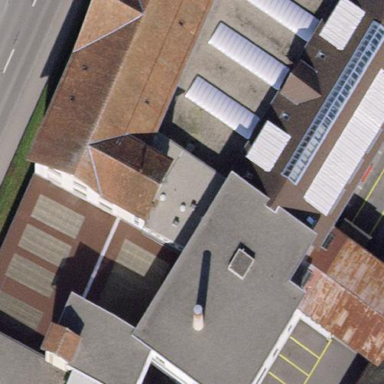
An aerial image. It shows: Industrial building.